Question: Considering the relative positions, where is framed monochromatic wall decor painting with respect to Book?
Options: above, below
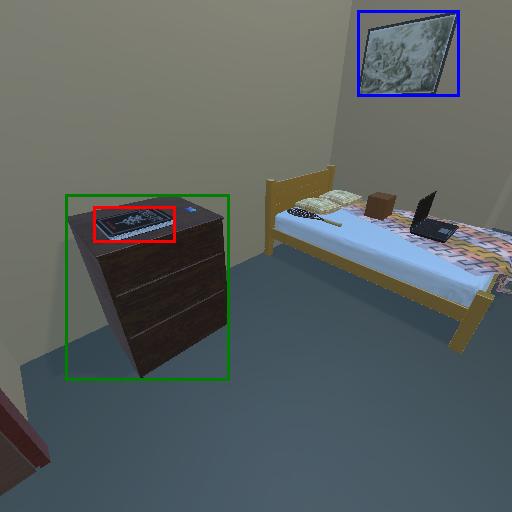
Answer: above